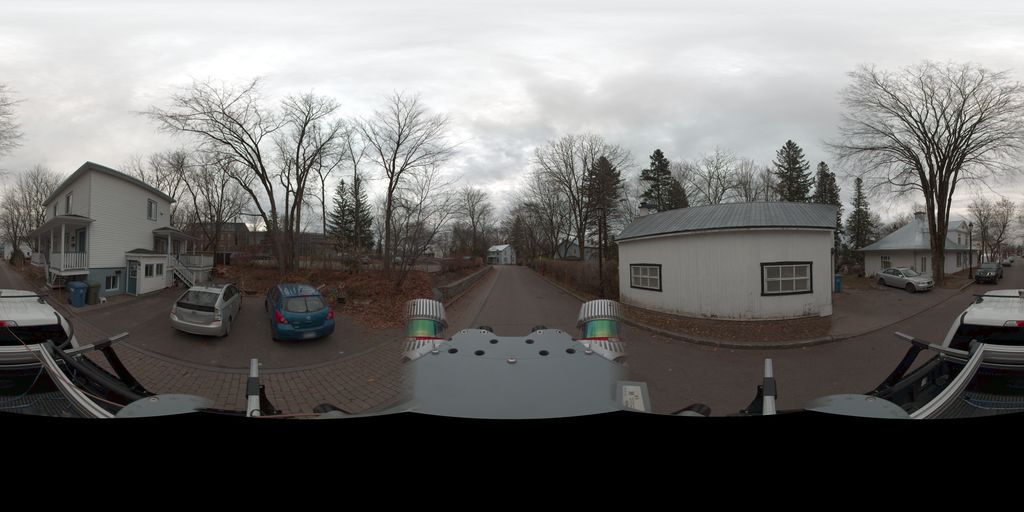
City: quebec_city